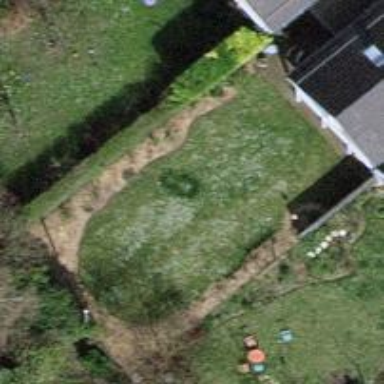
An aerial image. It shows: Garden surrounded by fence.